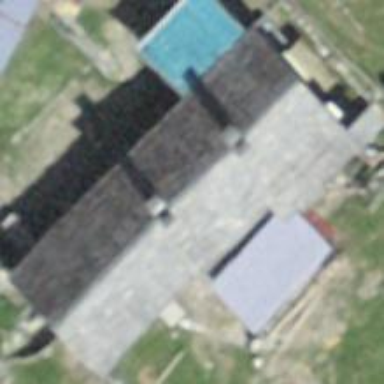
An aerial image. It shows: Simple house.